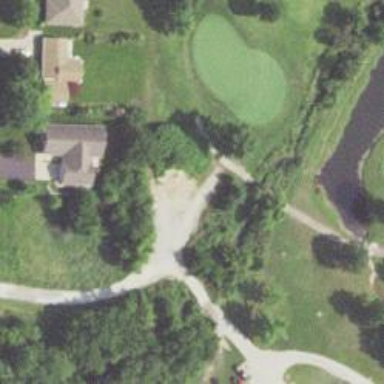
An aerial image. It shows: Service road used as golf cart path.